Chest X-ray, AP view. Patient: 55 years old, sex M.
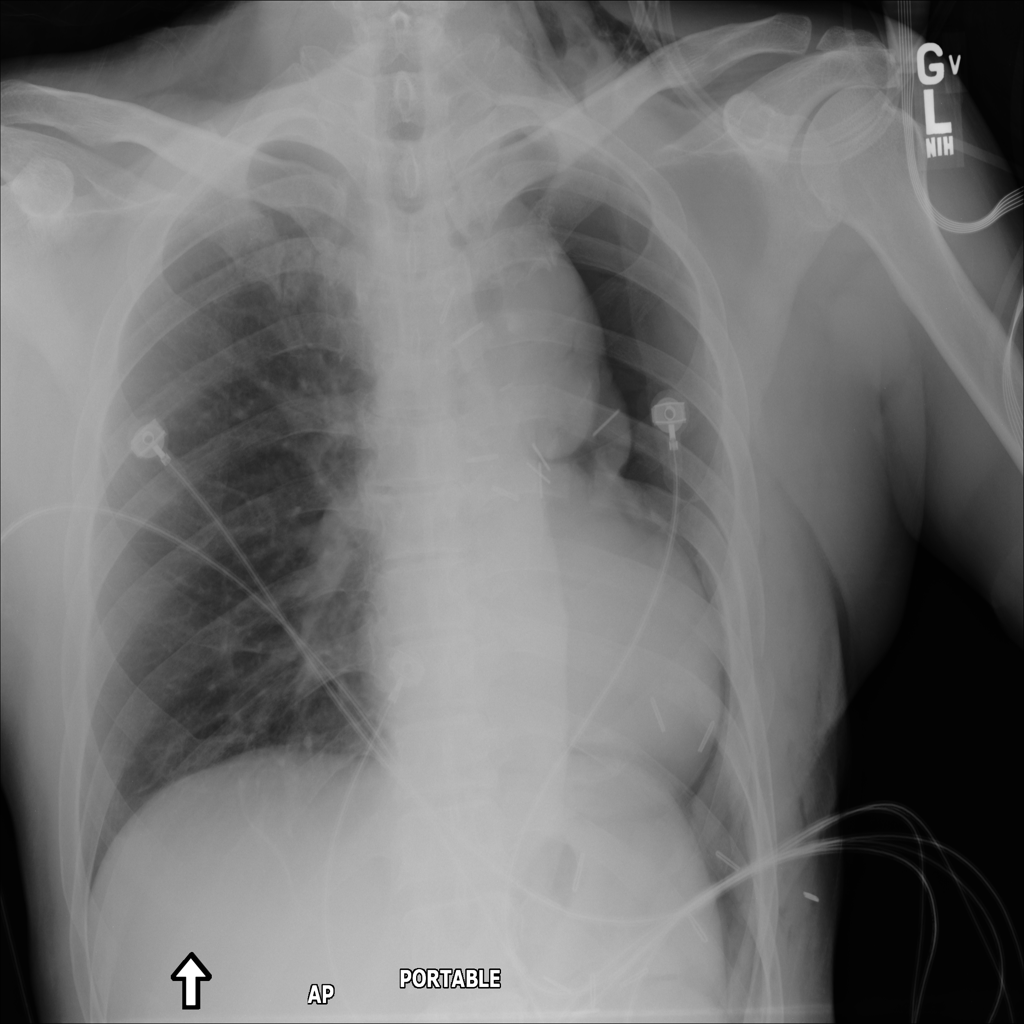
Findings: Emphysema